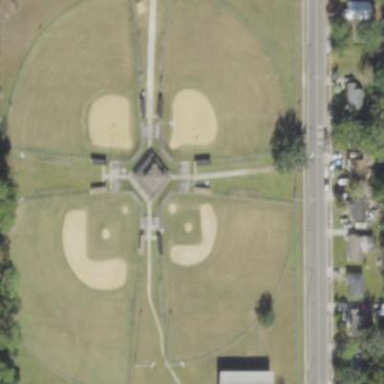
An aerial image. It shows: Baseball pitch for leisure and sports activities.